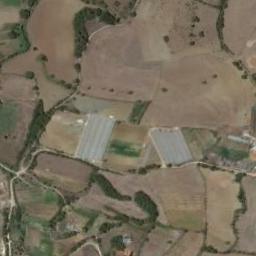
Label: terrace